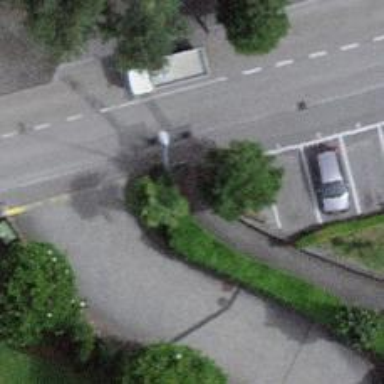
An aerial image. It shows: Concrete bollard.